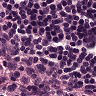
Metastatic tissue present: no